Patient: sex M, age 80
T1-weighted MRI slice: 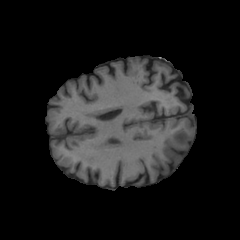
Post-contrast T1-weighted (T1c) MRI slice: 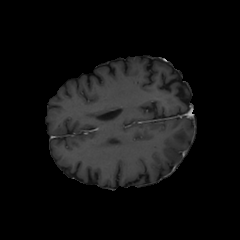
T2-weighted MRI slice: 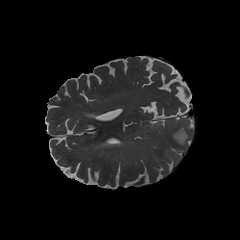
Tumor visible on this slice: yes
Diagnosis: Glioblastoma, IDH-wildtype
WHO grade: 4